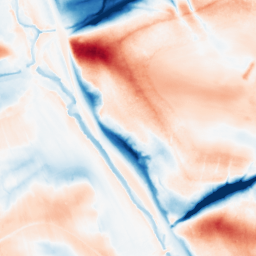
Category: classical
Decomposition family: gaussian_anisotropic
Decomposition parameters: sigma_x: 2
sigma_y: 20
Upsampling method: cubic_mitchell
Upsampling parameters: scale: 4
Upsampling scale: 4